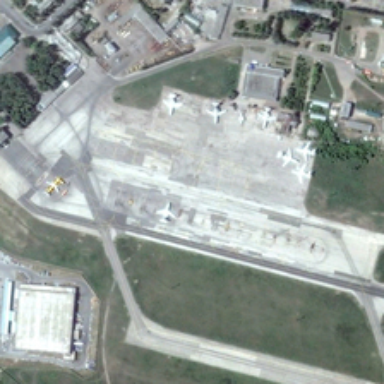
Some planes are in an airport surrounded by some buildings and green trees .